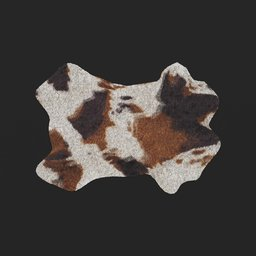
Label: decoration